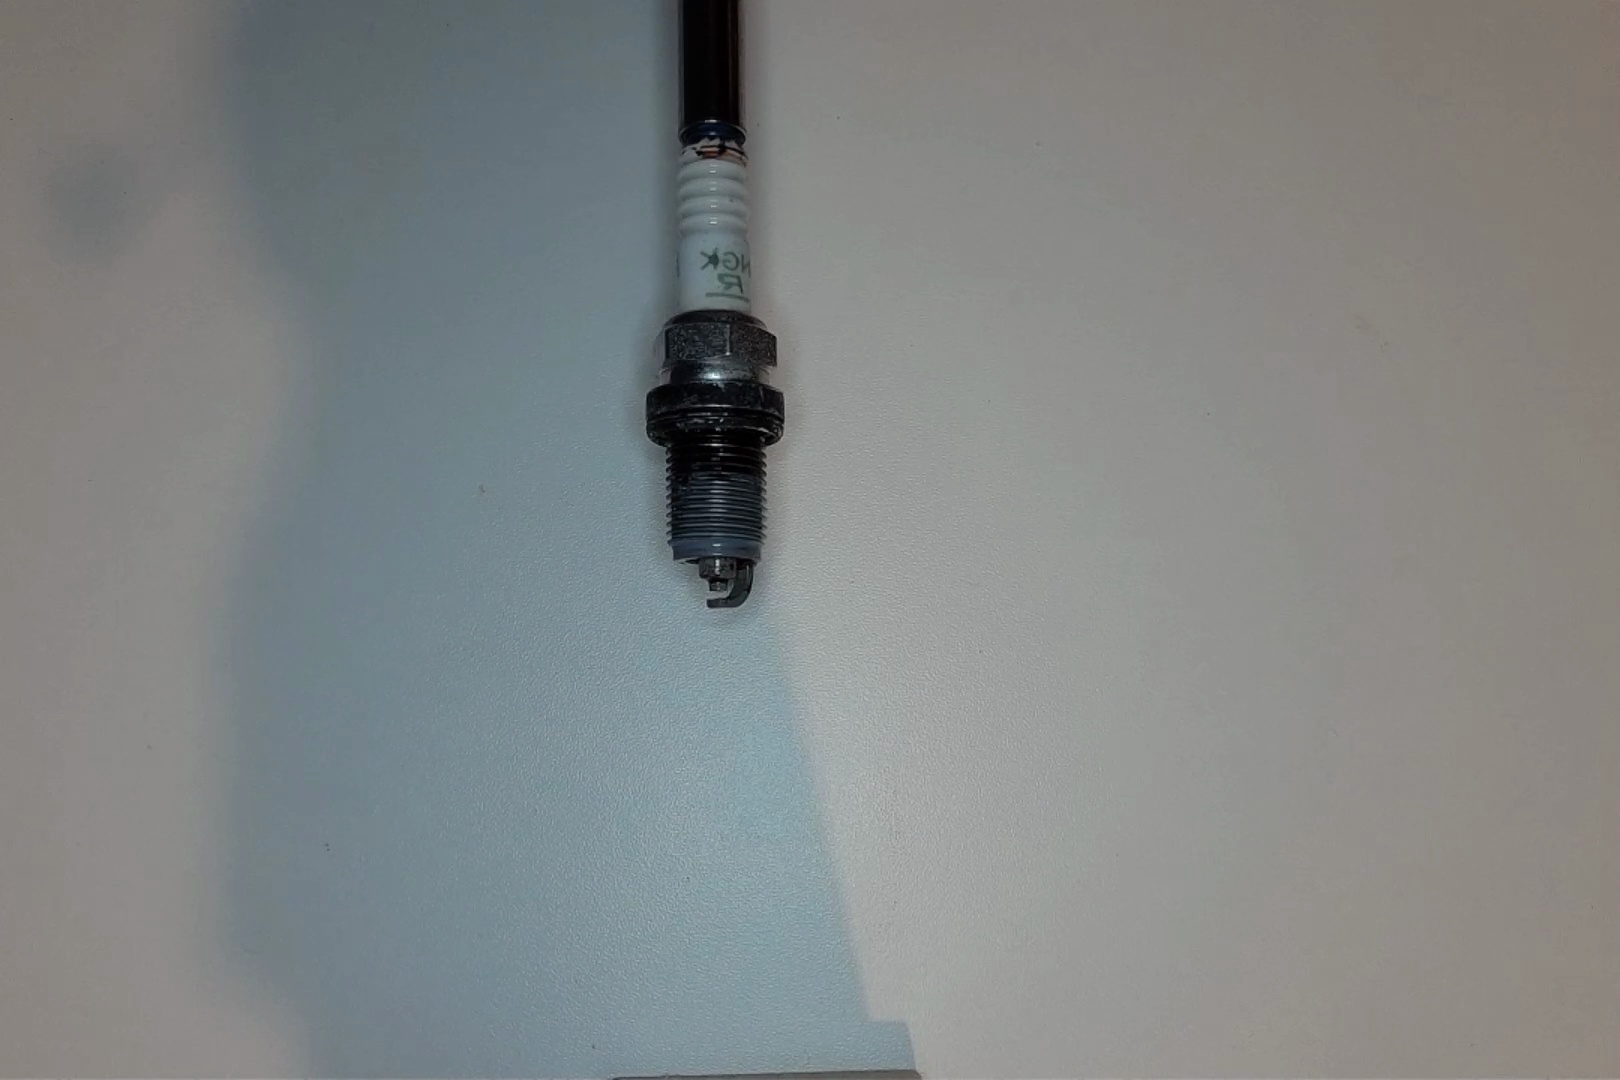
Label: anomaly